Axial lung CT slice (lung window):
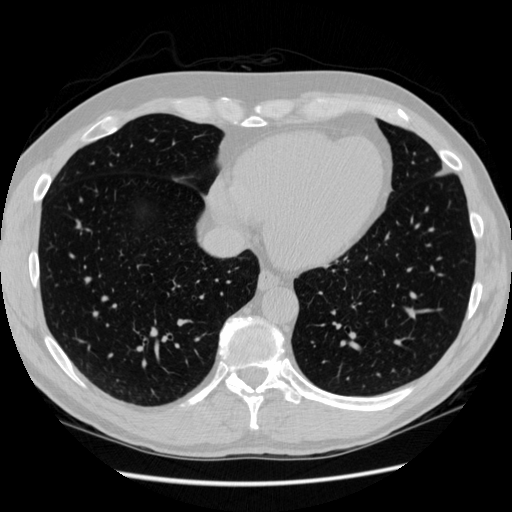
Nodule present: no